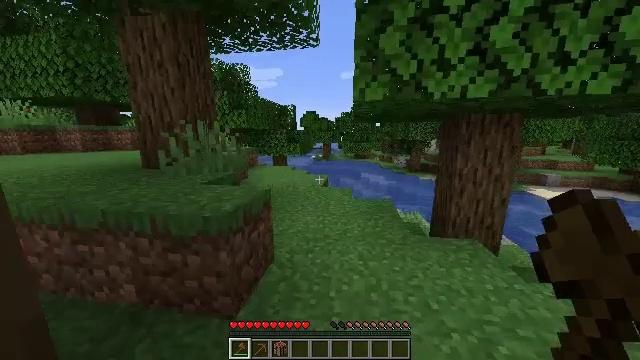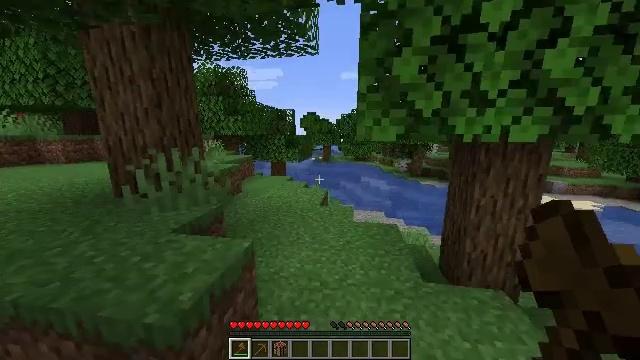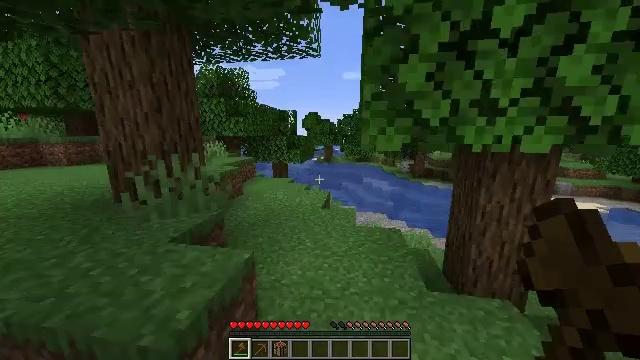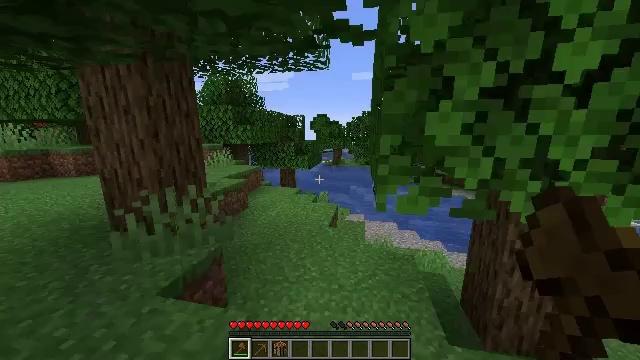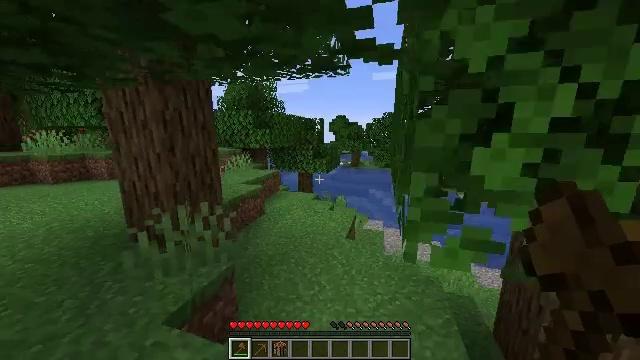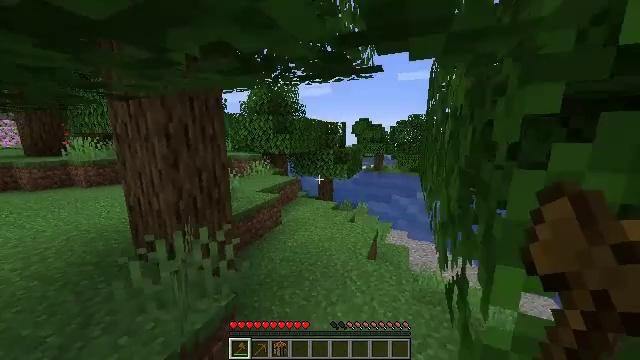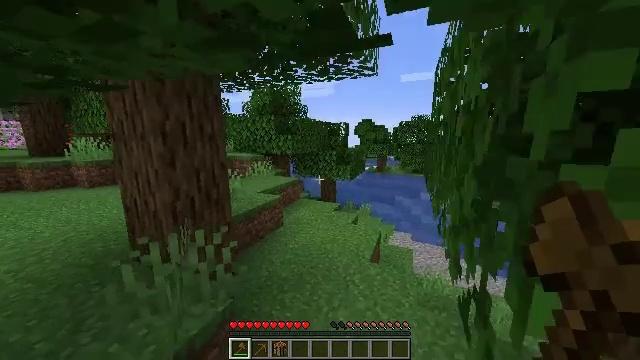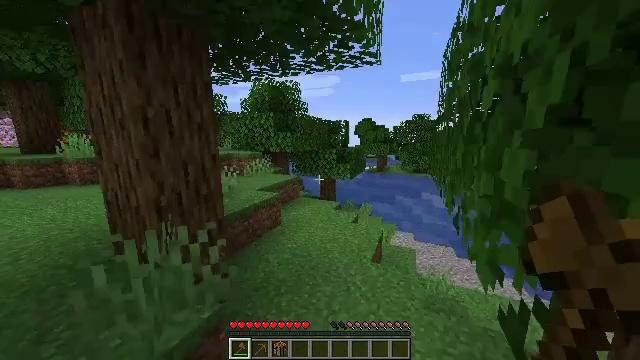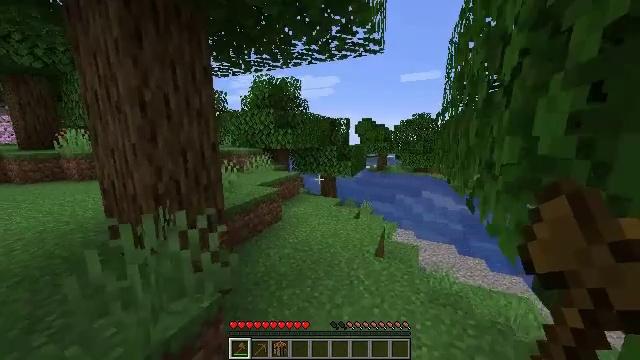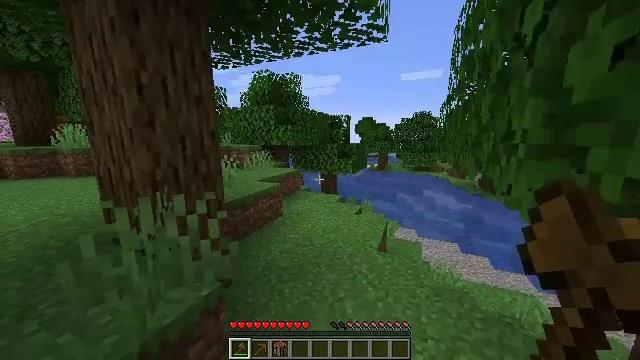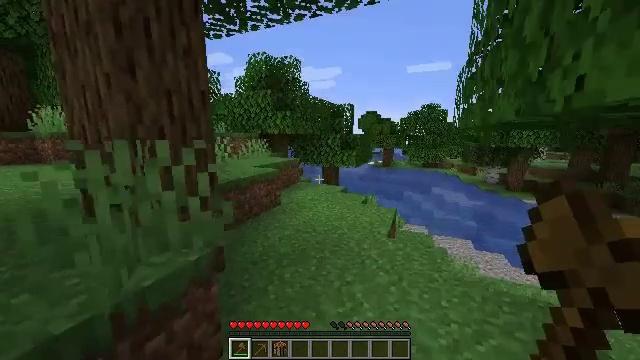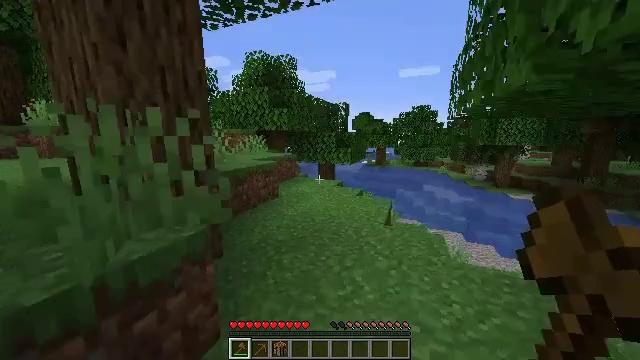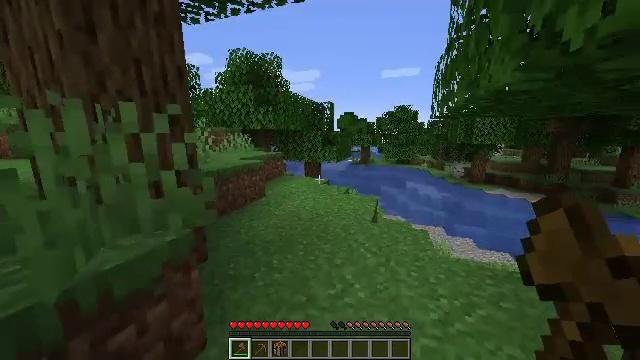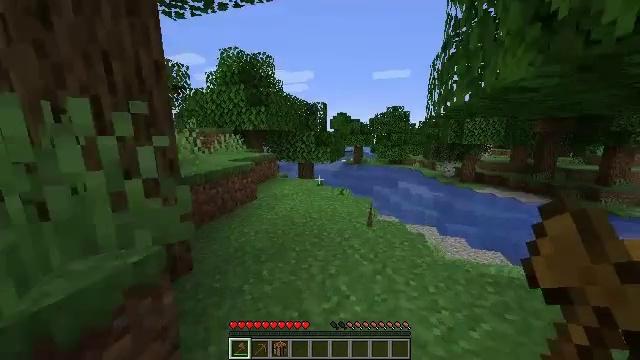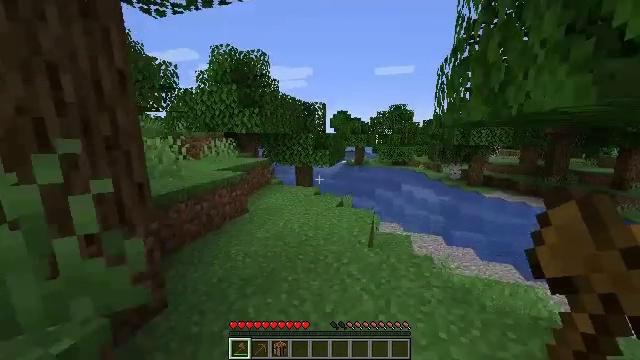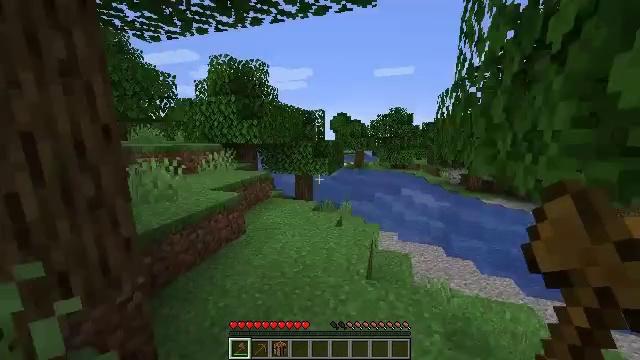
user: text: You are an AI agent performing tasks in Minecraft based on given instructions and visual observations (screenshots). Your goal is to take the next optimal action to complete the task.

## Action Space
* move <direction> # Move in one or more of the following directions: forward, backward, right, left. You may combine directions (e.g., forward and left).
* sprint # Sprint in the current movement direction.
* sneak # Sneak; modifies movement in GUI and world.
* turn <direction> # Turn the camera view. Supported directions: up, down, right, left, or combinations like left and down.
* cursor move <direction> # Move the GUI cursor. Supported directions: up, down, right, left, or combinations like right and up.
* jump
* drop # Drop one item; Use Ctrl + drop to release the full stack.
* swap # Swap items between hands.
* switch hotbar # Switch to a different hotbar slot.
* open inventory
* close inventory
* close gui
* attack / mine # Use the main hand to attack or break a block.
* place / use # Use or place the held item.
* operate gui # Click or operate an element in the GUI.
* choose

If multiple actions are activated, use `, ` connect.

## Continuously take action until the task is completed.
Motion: motion action
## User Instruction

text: Kill mobs.
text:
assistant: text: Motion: move forward, sprint, jump
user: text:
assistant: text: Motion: move forward, sprint, jump
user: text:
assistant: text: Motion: move forward, sprint, turn left, jump
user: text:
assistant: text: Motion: move forward, sprint, turn left, jump
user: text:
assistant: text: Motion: move forward, sprint, turn left, jump
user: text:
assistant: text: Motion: move forward, sprint, jump
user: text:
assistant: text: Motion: move forward, sprint, jump
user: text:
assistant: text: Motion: move forward, sprint, jump
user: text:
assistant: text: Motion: move forward, sprint, jump
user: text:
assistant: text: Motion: move forward, sprint, jump
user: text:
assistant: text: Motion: move forward, sprint, turn right
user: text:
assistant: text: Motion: move forward, sprint, turn right
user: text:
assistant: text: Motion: move forward, sprint, turn right
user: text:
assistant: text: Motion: move forward, sprint, jump
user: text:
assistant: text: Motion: move forward, sprint, jump
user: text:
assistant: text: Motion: move forward, sprint, jump
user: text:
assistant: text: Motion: move forward, sprint, jump
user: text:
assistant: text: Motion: move forward, sprint, turn right, jump
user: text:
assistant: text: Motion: move forward, sprint, turn right, jump
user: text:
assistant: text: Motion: move forward, sprint, turn right and down
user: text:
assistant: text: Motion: move forward, sprint, turn right
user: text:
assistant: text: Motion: move forward, sprint
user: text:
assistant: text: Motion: move forward, sprint
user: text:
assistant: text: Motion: move forward, sprint
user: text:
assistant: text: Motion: move forward, sprint, turn right
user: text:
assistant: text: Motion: move forward, sprint, turn right
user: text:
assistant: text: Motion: move forward, sprint, turn right
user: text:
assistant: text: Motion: move forward, sprint, turn right
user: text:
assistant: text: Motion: move forward, sprint
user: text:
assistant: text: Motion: move forward, sprint